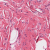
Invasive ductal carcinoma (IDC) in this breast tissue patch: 0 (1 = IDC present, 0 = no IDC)